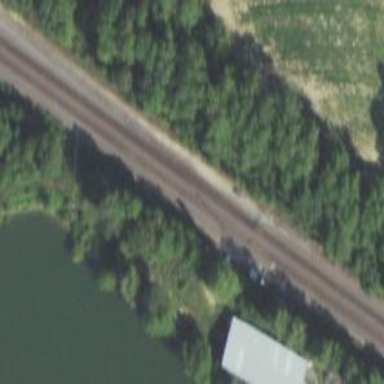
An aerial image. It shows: Junction on the railway.